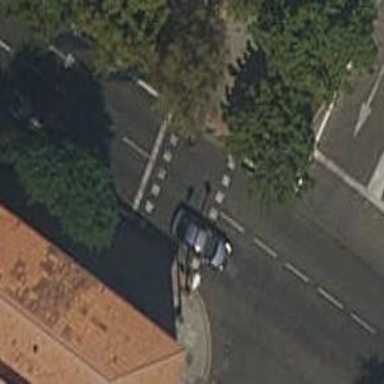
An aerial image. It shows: Road crossing with traffic signals.